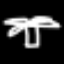
Label: palm tree